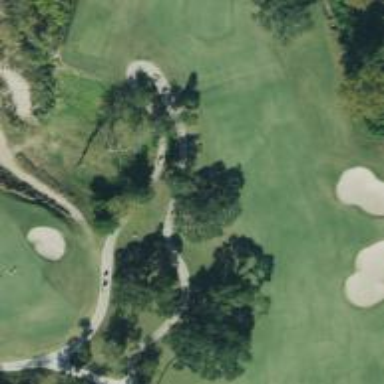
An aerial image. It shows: Golf fairway in the image.